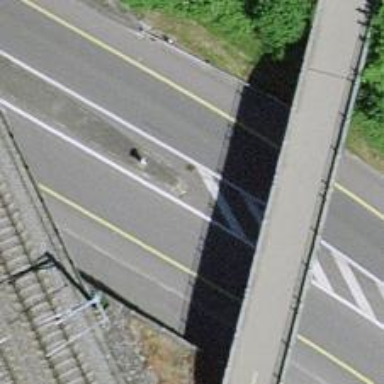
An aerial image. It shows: Primary highway with advisory cycle lane.